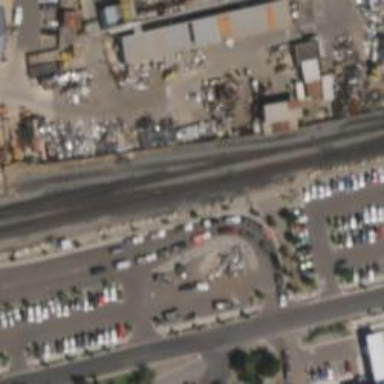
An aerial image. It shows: Rail spur service.